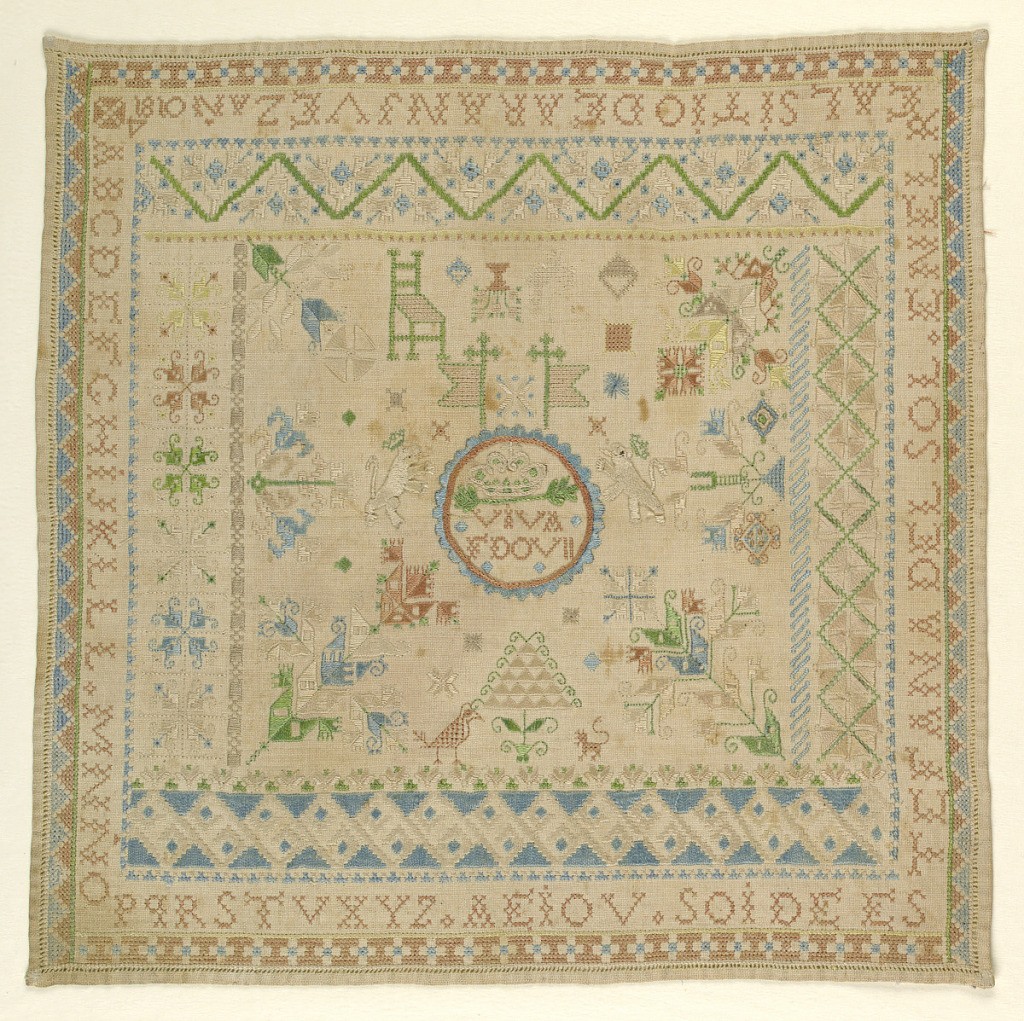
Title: Sampler
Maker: Estefana del Sol
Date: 1810
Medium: silk embroidery, linen foundation Technique: double running, counted satin, hem, fishbone and cross stitches on plain weave
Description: Viva F D O VII under a crown with medallion and flags. Surrounded by detached motifs and five borders. Inscription translation: Made by Estefana del Sol in the Royal Palace at Aranjuez. Long live Ferdinando VII King of Spain.